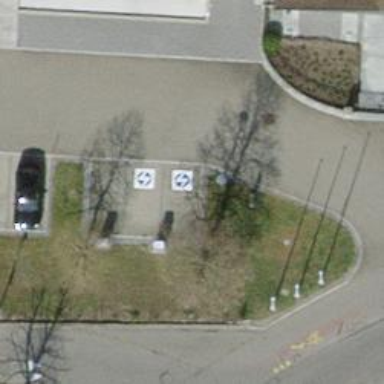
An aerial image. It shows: Charging station.